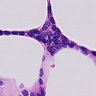
Metastatic tissue present: no